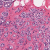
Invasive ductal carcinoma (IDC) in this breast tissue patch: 0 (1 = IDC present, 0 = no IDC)